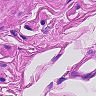
Metastatic tissue present: no